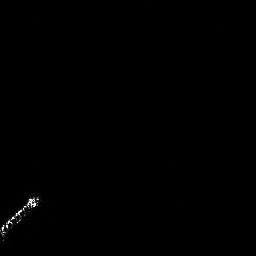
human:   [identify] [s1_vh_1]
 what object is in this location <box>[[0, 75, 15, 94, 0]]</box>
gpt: <ref>1 large ship at the bottom left</ref>